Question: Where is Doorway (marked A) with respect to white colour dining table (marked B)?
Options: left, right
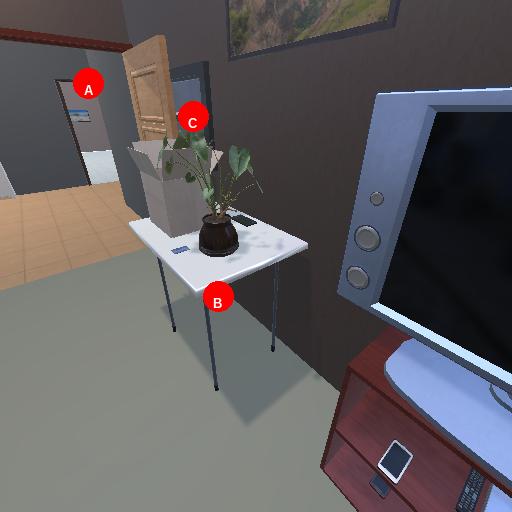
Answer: left